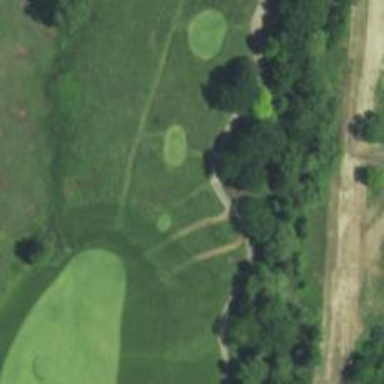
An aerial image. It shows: Path for both roads and golfers.